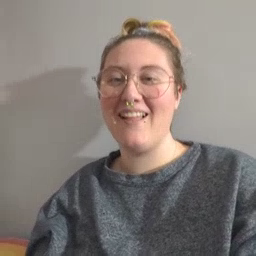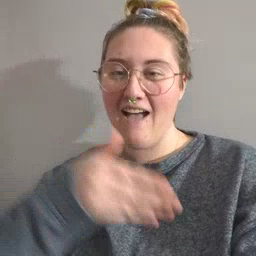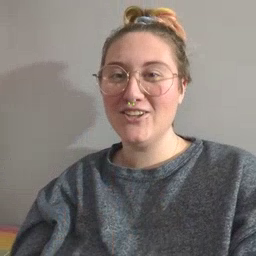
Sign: after